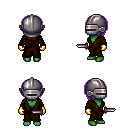
a pixel art fantasy rpg character, female body template, orc, green skin, brown robe, red pants, purple pageboy hairstyle, metal helm, gold gloves, dagger, four views (front, back, left, right), 2x2 character sprite sheet, small pixel art, hard edges, no anti-aliasing